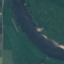
Label: River